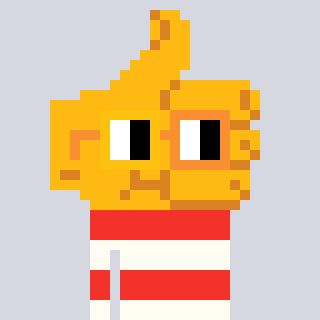
a pixel art character with square yellow and orange glasses, a thumbsup-shaped head and a grayscale-colored body on a cool background